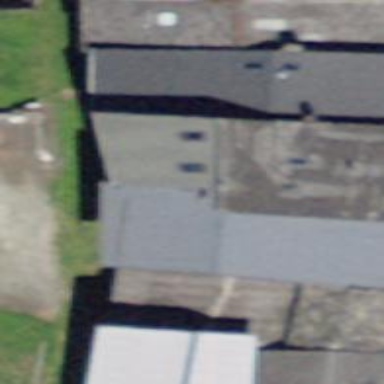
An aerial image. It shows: Terrace building.